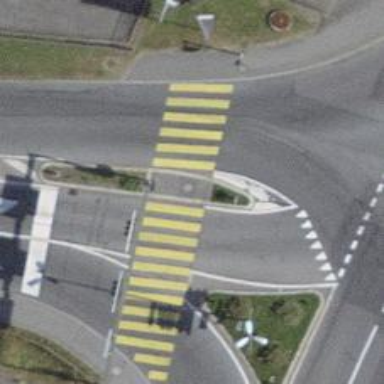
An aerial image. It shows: Kerb serving as barrier.